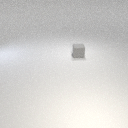
small gray rubber cube